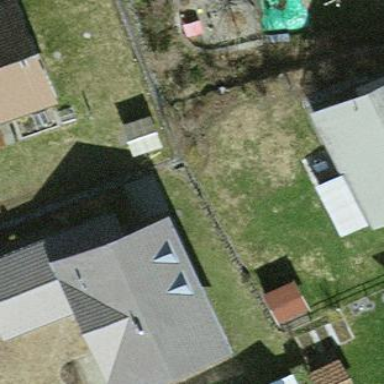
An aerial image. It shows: Detached building with gabled roof.